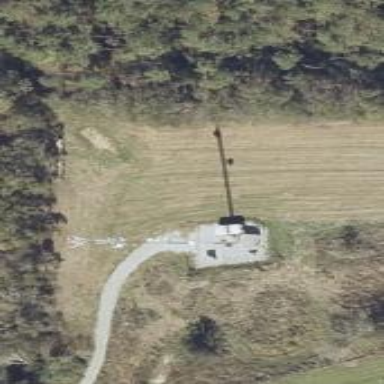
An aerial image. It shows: Mast tower used for communication.